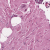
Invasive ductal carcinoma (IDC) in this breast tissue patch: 0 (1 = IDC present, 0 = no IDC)